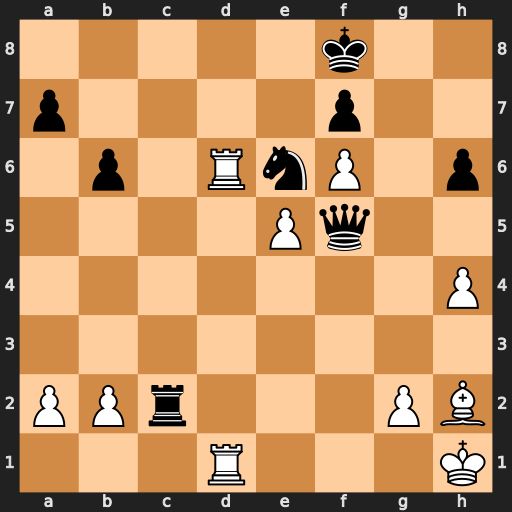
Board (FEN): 5k2/p4p2/1p1RnP1p/4Pq2/7P/8/PPr3PB/3R3K
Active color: w
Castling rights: -
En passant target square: -
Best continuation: Rd8+ Nxd8 Rxd8#